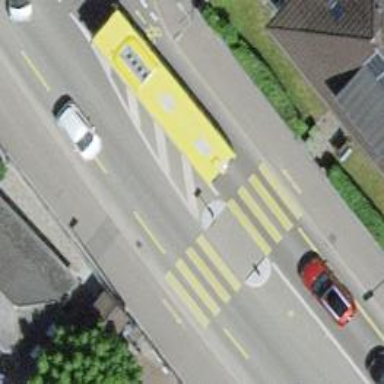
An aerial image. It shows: Uncontrolled zebra crossing on the road.